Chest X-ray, AP view. Patient: 16 years old, sex F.
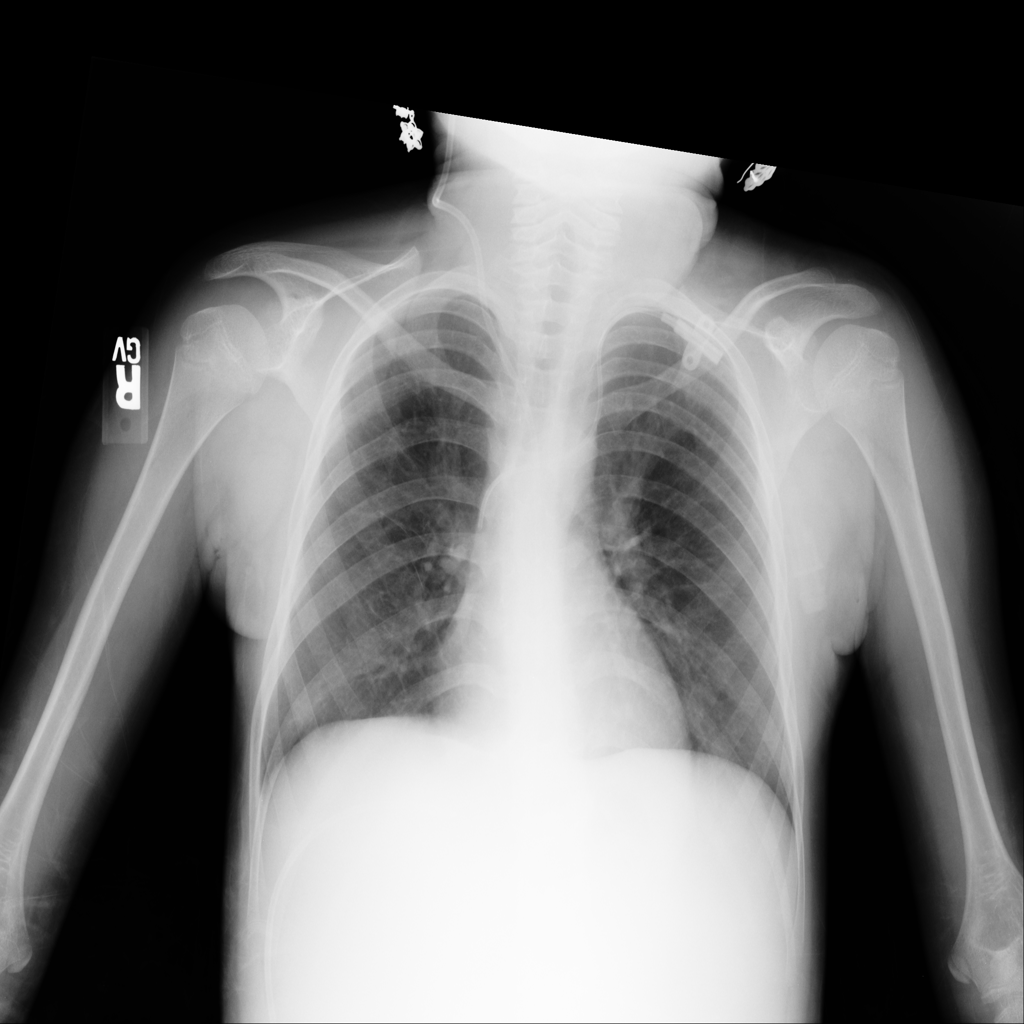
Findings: No Finding